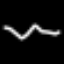
Label: squiggle